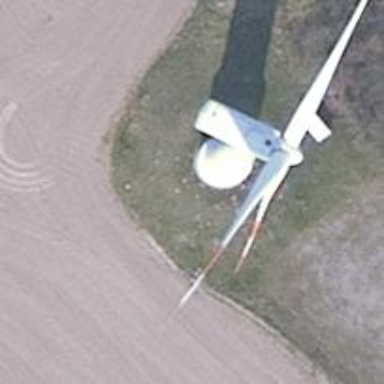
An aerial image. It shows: Wind generator with horizontal axis. The generator is wind turbine.